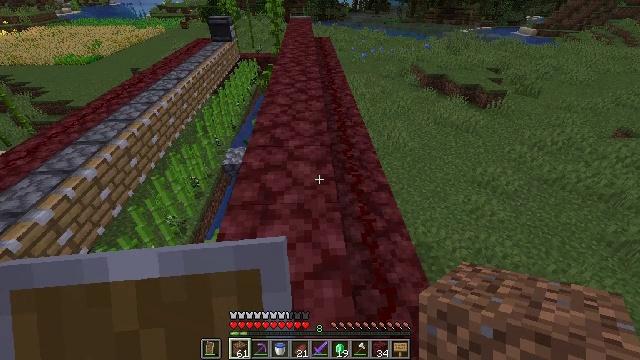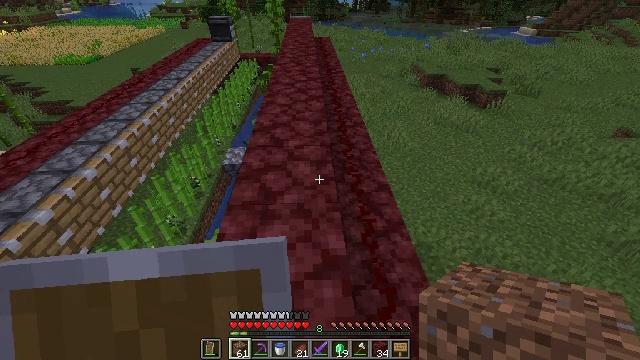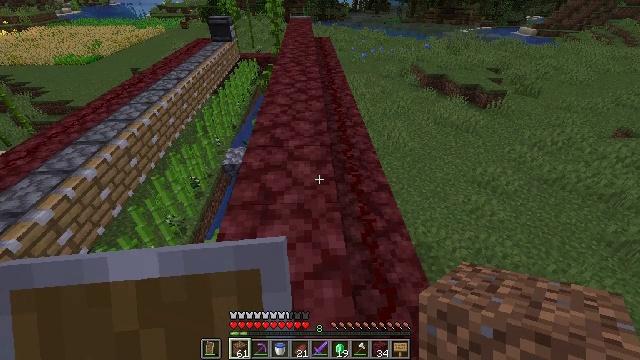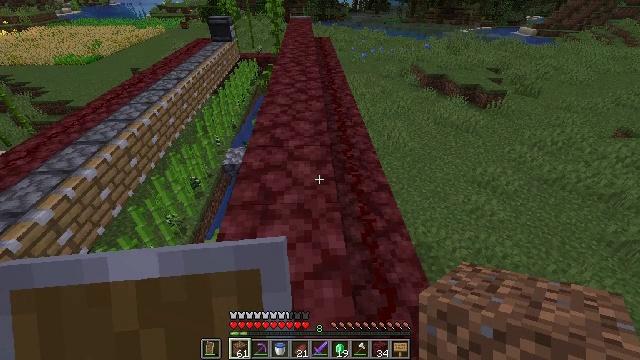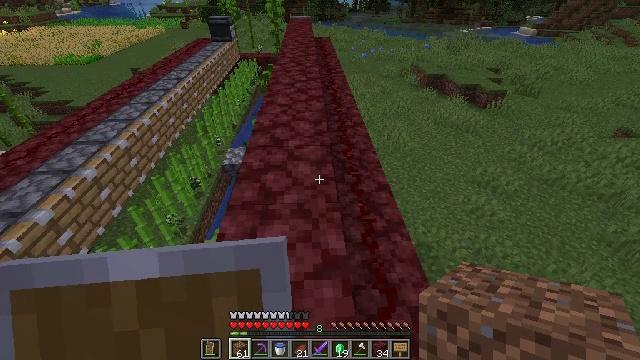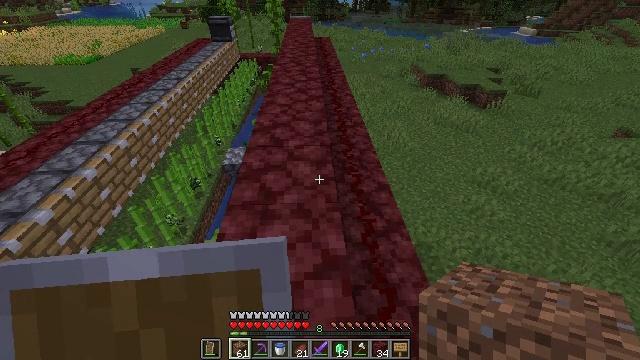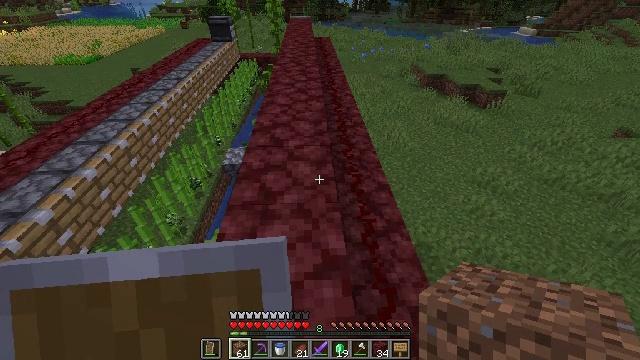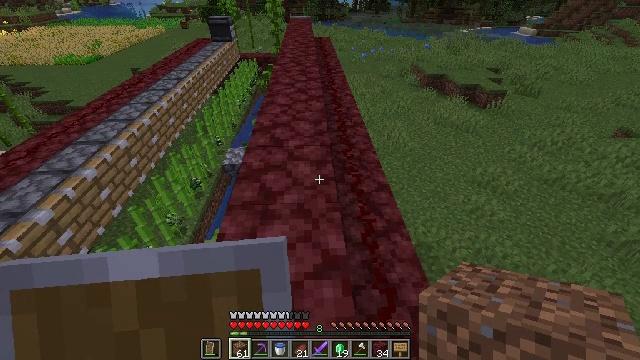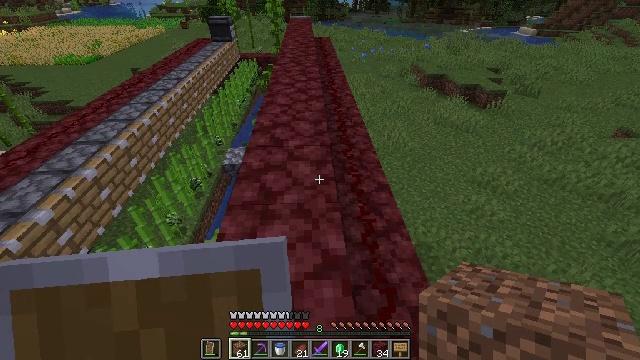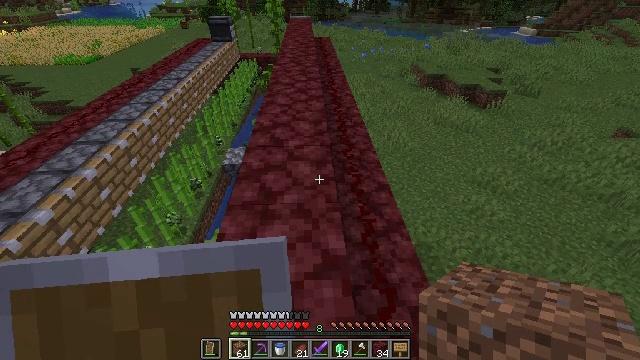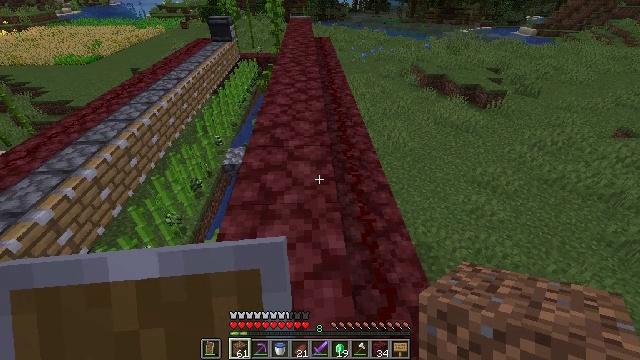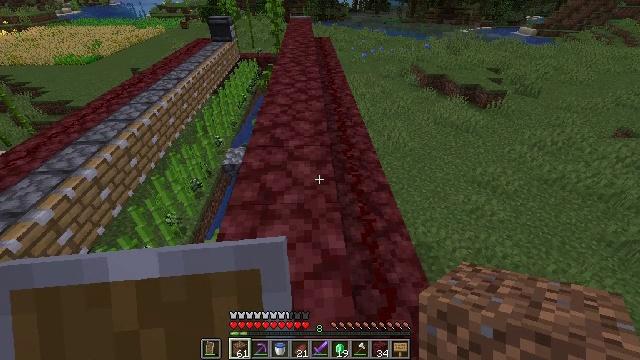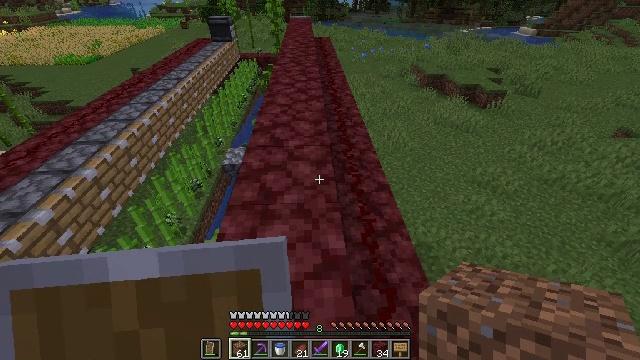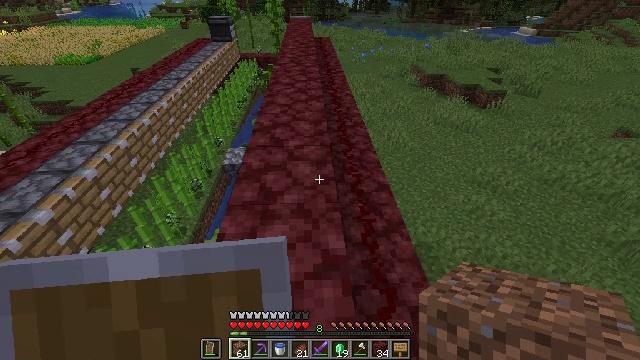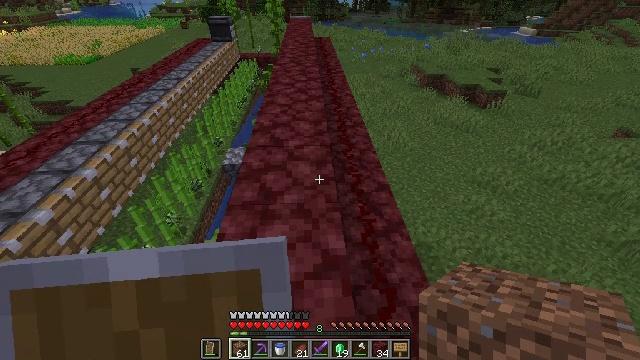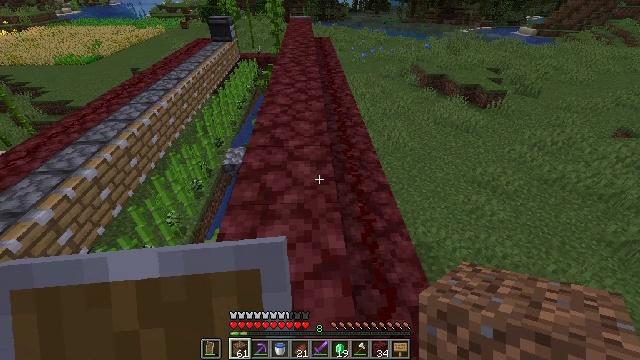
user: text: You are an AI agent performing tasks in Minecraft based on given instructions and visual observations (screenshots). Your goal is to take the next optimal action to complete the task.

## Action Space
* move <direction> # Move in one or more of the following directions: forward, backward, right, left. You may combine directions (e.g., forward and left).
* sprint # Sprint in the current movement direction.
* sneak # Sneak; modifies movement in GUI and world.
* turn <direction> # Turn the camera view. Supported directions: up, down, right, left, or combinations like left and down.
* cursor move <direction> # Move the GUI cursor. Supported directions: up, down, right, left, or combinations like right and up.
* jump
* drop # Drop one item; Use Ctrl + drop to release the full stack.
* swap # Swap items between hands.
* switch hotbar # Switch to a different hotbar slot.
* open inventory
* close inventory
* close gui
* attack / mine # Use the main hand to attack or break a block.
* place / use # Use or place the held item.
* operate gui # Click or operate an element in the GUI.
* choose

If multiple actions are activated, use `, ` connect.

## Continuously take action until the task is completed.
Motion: motion action
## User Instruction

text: Collect some bamboo.
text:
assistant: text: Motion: no_op
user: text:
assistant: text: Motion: no_op
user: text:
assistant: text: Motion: no_op
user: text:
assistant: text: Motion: no_op
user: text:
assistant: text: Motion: no_op
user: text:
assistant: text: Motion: no_op
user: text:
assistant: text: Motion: no_op
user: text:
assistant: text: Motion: no_op
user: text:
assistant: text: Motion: no_op
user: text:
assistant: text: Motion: no_op
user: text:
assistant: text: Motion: no_op
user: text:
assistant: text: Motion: no_op
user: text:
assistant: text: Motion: no_op
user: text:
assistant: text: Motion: no_op
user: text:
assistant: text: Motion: no_op
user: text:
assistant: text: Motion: no_op
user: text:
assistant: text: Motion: no_op
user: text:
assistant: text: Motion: no_op
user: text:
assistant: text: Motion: no_op
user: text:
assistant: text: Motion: no_op
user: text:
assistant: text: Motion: no_op
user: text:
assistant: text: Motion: no_op
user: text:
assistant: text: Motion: no_op
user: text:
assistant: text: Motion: no_op
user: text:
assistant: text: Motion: no_op
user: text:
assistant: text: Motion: no_op
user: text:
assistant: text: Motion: no_op
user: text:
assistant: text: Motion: no_op
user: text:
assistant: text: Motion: no_op
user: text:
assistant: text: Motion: no_op